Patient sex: F
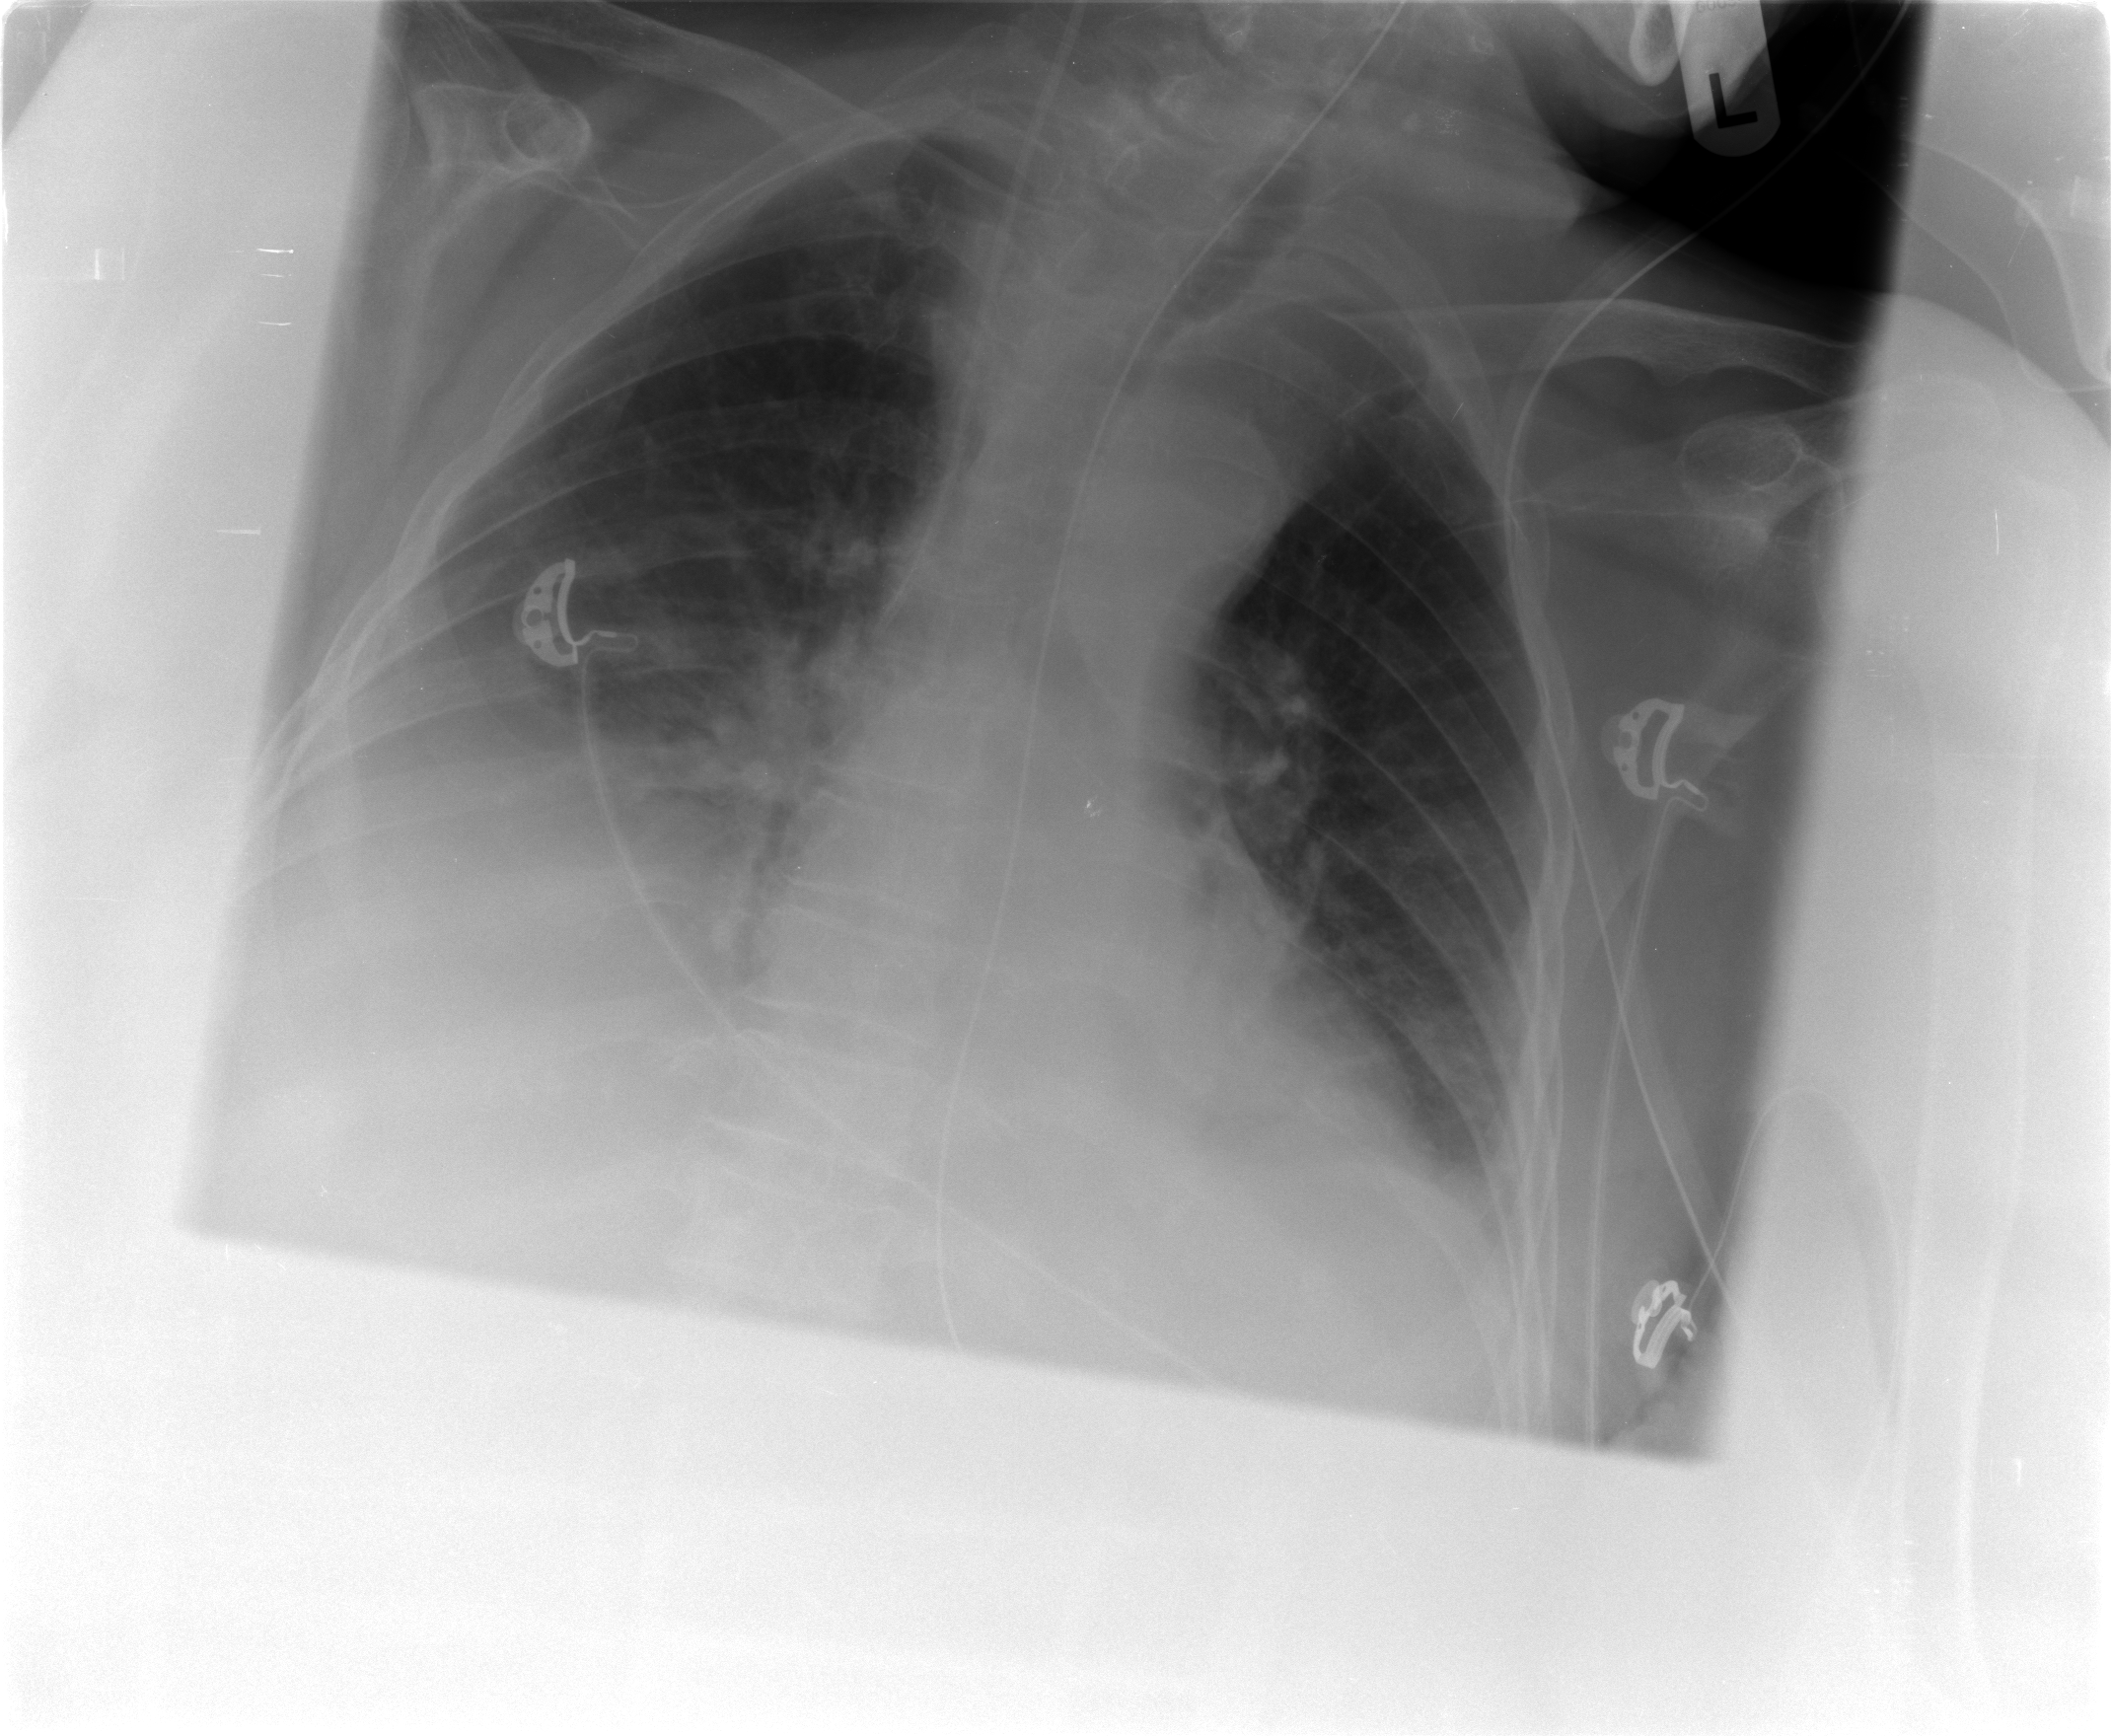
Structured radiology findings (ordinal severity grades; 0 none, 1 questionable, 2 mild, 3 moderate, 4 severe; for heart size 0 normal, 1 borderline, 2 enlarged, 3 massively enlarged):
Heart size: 0
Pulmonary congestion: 2
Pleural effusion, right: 3
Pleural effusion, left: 2
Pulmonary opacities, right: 2
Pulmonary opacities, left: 0
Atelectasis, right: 2
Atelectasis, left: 2